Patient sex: M
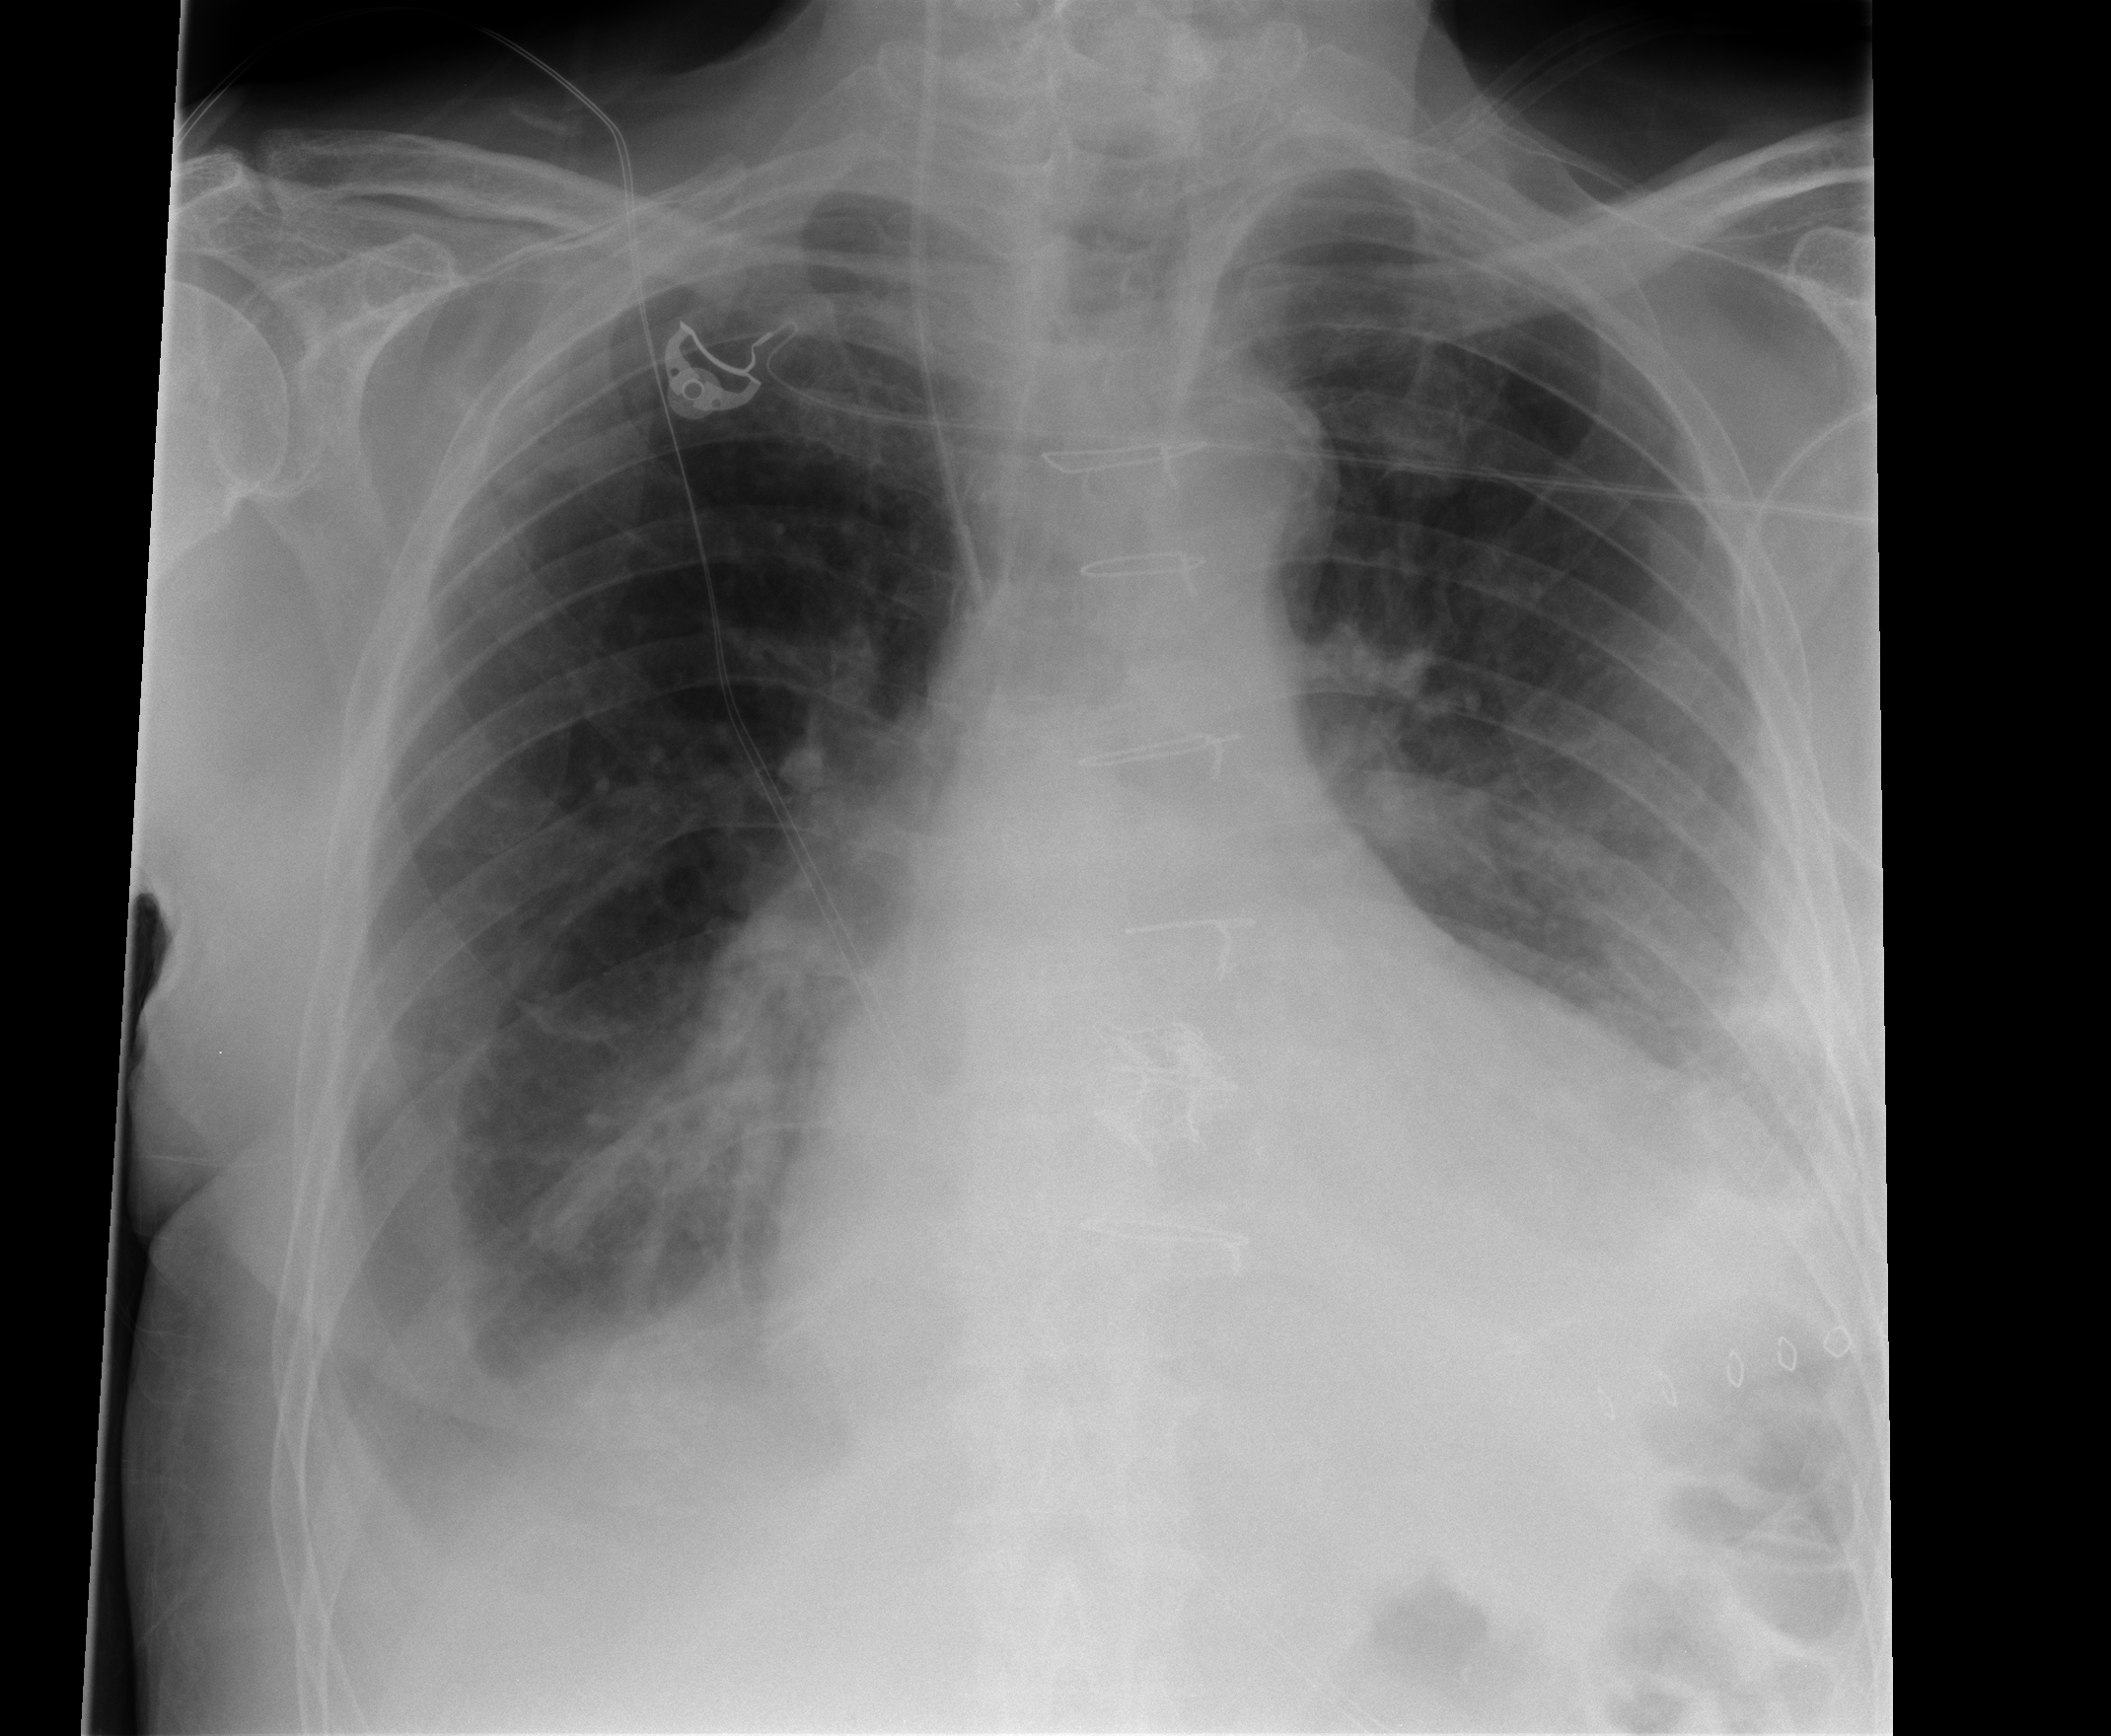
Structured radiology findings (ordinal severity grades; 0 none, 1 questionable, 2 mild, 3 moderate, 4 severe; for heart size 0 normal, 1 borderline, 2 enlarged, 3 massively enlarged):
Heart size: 2
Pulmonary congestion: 2
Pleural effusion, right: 2
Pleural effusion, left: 1
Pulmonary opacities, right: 0
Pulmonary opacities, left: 0
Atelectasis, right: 2
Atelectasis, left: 2